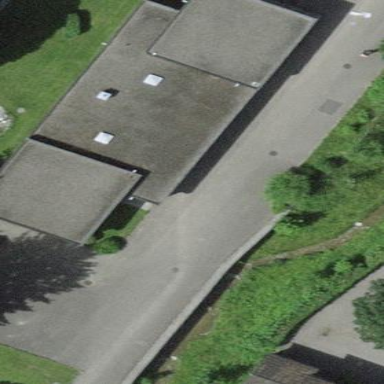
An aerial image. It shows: Kindergarten building.